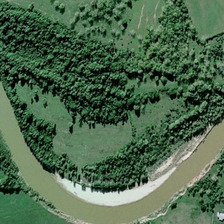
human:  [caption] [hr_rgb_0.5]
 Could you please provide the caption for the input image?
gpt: many green trees and meadows are in two sides of a curved cyan river .

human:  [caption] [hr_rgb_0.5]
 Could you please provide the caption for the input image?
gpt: many green trees and meadows are in two sides of a curved cyan river .

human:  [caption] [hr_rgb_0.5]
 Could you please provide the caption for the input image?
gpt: many green trees and meadows are in two sides of a curved cyan river .

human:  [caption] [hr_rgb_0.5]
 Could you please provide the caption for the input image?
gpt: many green trees and meadows are in two sides of a curved cyan river .

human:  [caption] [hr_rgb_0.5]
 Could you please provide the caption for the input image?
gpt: many green trees and meadows are in two sides of a curved cyan river .